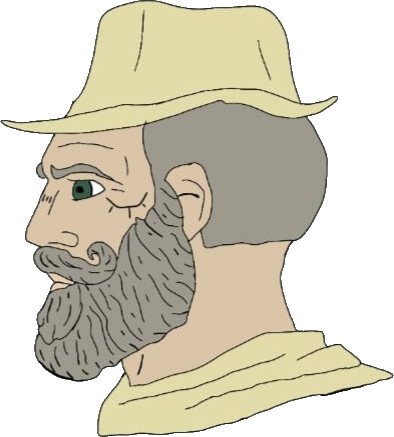
Label: 4_Yes_Chad